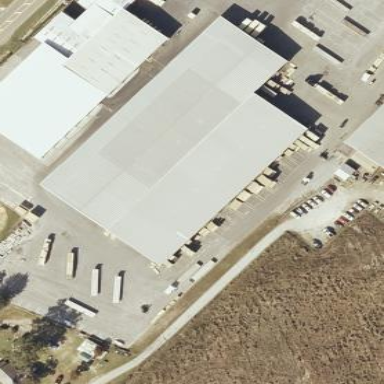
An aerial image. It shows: Industrial building.